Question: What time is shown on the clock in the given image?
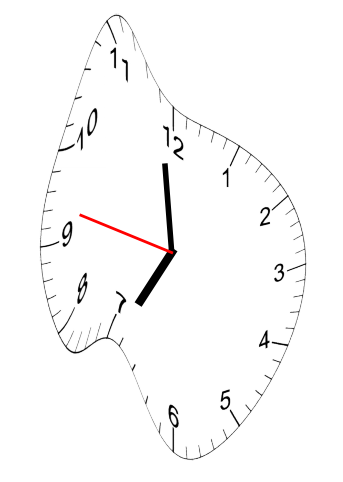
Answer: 06:58:47